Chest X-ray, PA view. Patient: 44 years old, sex M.
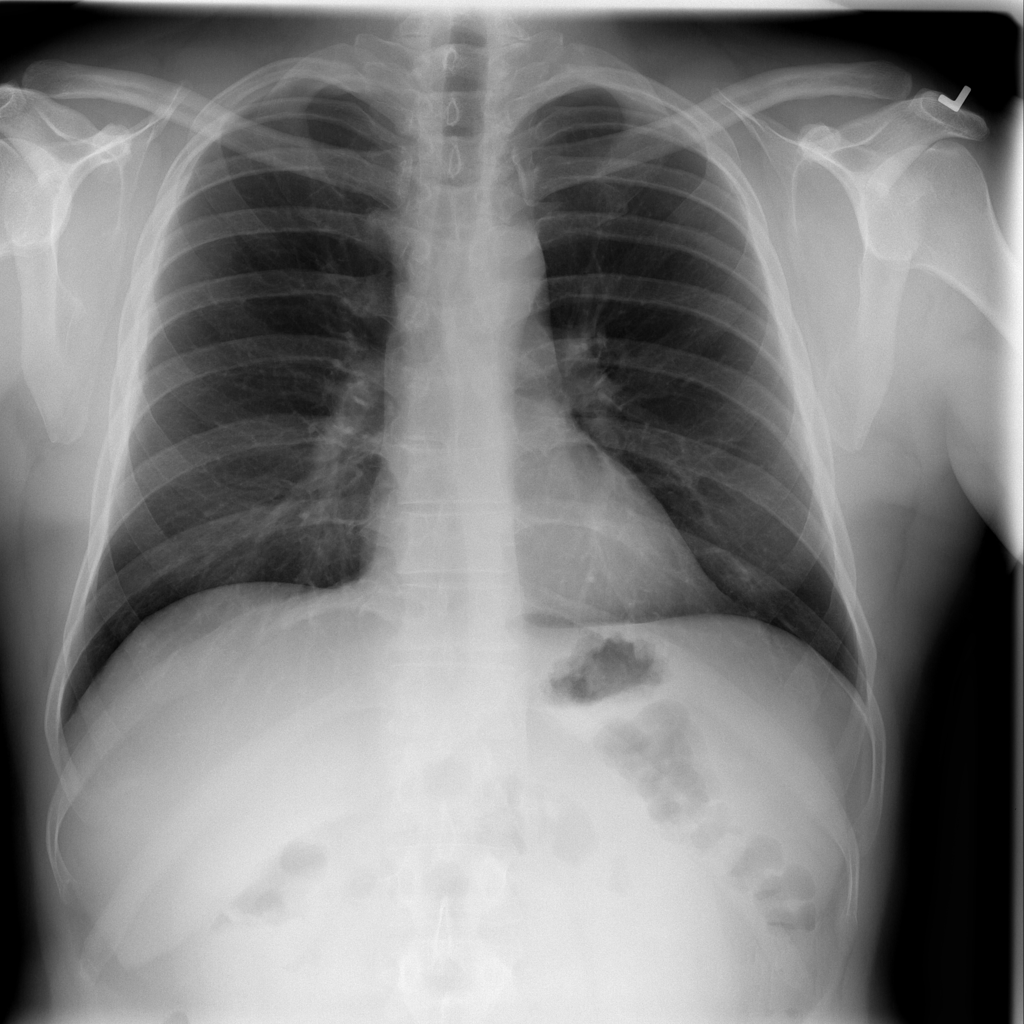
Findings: Infiltration